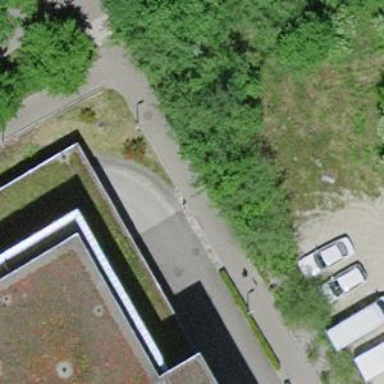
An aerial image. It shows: Parking entrance.